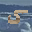
Label: 5